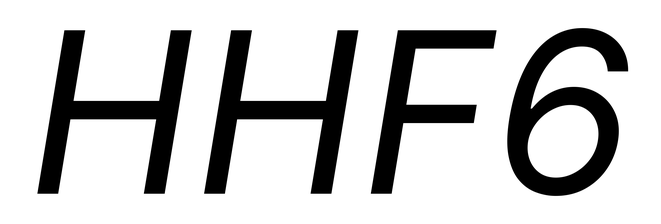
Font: Inter-Italic_Italic